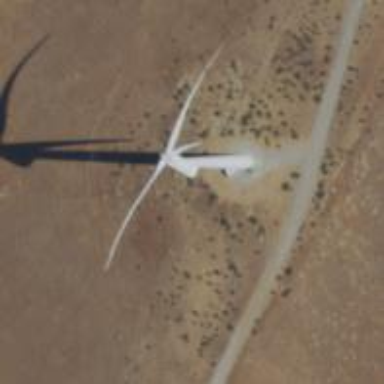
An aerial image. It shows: Wind generator powered by horizontal-axis wind turbine.